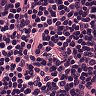
Metastatic tissue present: no